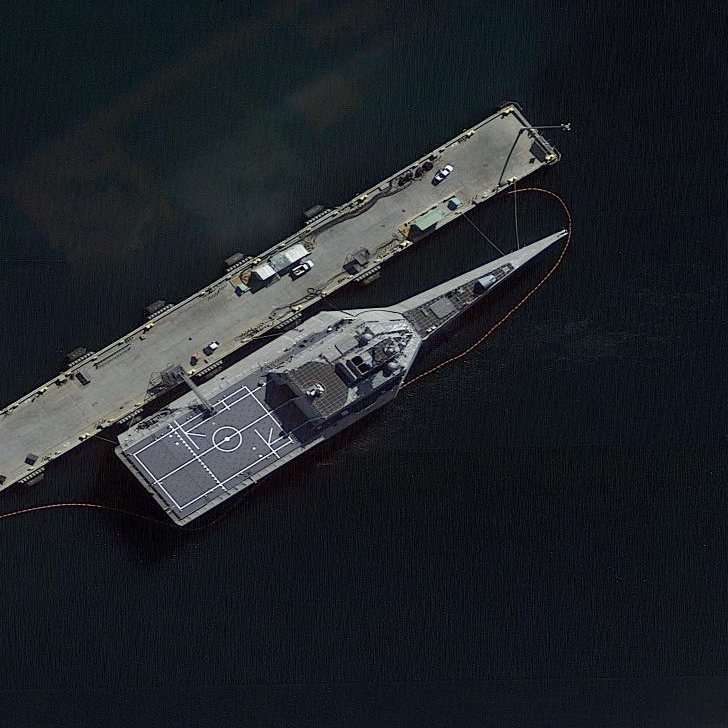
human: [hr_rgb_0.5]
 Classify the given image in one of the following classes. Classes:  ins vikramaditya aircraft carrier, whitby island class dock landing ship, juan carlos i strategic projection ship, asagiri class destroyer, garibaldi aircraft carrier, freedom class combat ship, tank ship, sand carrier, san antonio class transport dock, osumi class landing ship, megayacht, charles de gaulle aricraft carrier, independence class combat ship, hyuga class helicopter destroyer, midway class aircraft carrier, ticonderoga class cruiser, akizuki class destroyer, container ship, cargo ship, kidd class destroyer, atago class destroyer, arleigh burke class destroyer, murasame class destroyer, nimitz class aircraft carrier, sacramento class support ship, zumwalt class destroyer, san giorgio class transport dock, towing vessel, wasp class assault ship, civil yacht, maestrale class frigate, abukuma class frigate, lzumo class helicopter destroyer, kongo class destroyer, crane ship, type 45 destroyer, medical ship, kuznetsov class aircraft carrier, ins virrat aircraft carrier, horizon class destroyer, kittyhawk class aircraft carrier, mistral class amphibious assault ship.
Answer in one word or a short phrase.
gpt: Independence class combat ship